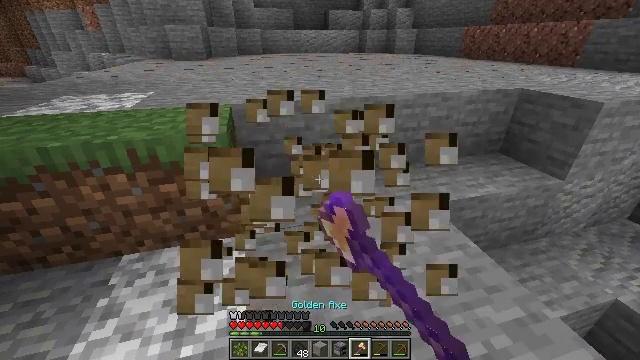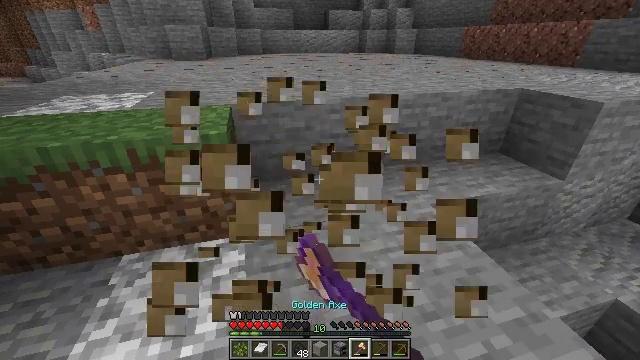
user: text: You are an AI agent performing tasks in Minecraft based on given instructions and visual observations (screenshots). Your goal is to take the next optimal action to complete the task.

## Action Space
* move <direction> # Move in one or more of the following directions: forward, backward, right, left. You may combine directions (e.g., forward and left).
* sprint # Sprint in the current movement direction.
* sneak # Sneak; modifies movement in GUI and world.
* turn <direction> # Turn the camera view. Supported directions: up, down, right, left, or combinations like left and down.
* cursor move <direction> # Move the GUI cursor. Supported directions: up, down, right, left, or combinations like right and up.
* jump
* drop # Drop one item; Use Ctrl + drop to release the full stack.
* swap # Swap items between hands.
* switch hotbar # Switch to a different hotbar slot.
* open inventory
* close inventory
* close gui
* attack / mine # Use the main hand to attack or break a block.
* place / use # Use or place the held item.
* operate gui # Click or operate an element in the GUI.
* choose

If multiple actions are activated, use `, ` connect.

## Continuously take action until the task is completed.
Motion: motion action
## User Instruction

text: Recycle the crafting table.
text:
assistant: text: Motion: attack / mine
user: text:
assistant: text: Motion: attack / mine